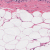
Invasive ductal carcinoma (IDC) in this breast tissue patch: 0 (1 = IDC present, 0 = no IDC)